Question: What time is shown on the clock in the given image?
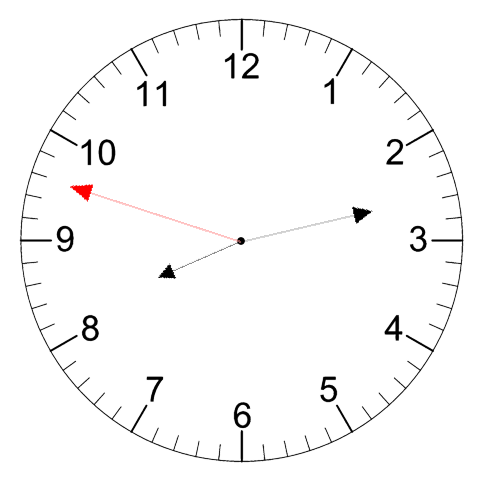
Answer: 08:12:48